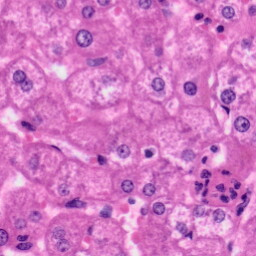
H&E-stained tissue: Liver